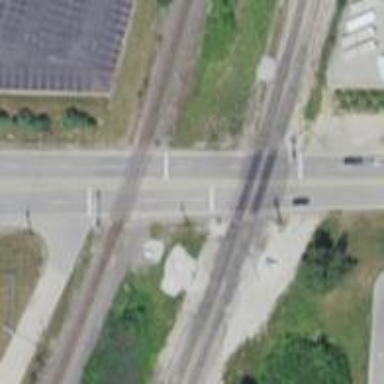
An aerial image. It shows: Railway level crossing.